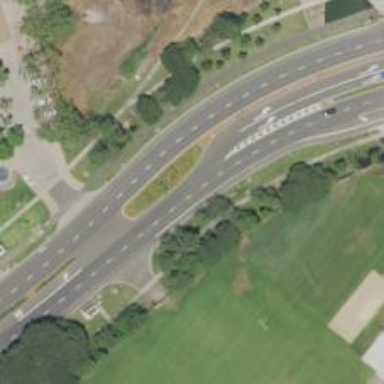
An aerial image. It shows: Secondary link road.